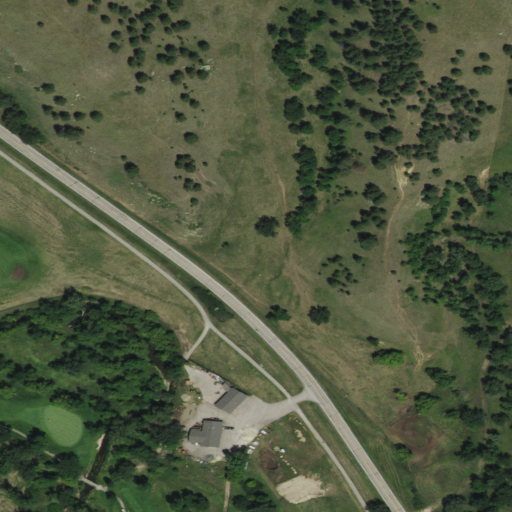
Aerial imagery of valley in South Dakota named Moonshine Canyon containing shrub, grassland, evergreen forest, herbaceous wetlands, cultivated crops, woody wetlands, pasture, low intensity development, mixed forest, and medium intensity development